Field crop: maize
Growth stage: 1
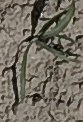
Species: sorghum